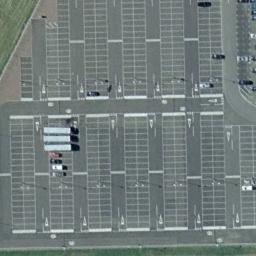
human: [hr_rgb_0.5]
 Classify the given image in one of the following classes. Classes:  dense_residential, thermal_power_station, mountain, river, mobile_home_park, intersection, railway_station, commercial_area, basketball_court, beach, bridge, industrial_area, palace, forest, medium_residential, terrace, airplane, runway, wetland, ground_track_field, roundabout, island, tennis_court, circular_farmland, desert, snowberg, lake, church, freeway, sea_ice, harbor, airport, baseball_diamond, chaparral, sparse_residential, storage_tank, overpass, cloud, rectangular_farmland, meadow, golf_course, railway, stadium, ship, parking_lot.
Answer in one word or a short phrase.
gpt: parking_lot